Question: I am having trouble placing the y-axis label directly above the y-axis.
I've tried using the margins argument to guide the label. I get the right and left adjustment correctly adjusted, but I cant get the label further to the top of the graph specifying the argument t = xx in the margins.
The code produces the graph below. As you can see the y-axis-label need to be adjusted further upwards b/c I want it to be directly on top of the y-axis.
Cheers,

'''
library(tidyverse)
housing <- txhousing %>% group_by(year, city) %>%
summarise(total = sum(volume, na.rm = T)) %>% filter(city %in% c("El Paso","Dallas", "Houston"))
dat <- housing
yvar <- dat$total
xvar <- dat$year
gruppe <- dat$city
ggplot(data = dat, aes(x = xvar, y = yvar/1e6, colour = gruppe)) + geom_line() + theme_classic() + theme(plot.margin = margin(20,0,0,0), axis.title.y = element_text(angle = 0, margin = margin(t = -20, l = 10, r = -40))) + labs(y = "y-label")
'''
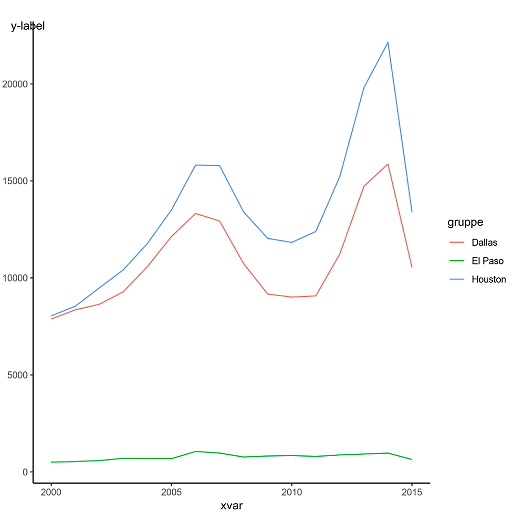
Answer: You could pretend like it's just any old text and place it wherever you like.
Fiddle with 'hjust', 'vjust', 'ymin' or 'xmin' to get the label exactly where you want it.
'''
library(tidyverse)
library(ggplot2)
library(grid) #grobs come from grid
housing <- txhousing %>% group_by(year, city) %>%
summarise(total = sum(volume, na.rm = T)) %>% filter(city %in% c("El Paso","Dallas", "Houston"))
dat <- housing
yvar <- dat$total
xvar <- dat$year
gruppe <- dat$city
p<-ggplot(data = dat, aes(x = xvar, y = yvar/1e6, colour = gruppe)) +
geom_line() + theme_classic() +
theme(plot.margin = margin(50,0,0,0))+
annotation_custom(
grob = textGrob(label = "y-label", hjust = 0, vjust=-0.9,gp = gpar(cex = 1.0)),
ymin = (max(yvar/1e6)),
xmin = min(xvar)-(0.009*min(xvar)))+
labs(y = NULL)
gt <- ggplot_gtable(ggplot_build(p))
gt$layout$clip[gt$layout$name == "panel"] <- "off" #this lets you put stuff outside the margins
grid.draw(gt)
'''
<URL>